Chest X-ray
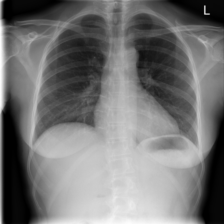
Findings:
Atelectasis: negative
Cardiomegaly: negative
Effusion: negative
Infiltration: negative
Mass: negative
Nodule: negative
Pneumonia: negative
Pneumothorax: negative
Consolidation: negative
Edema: negative
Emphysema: negative
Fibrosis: negative
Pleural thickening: negative
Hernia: negative